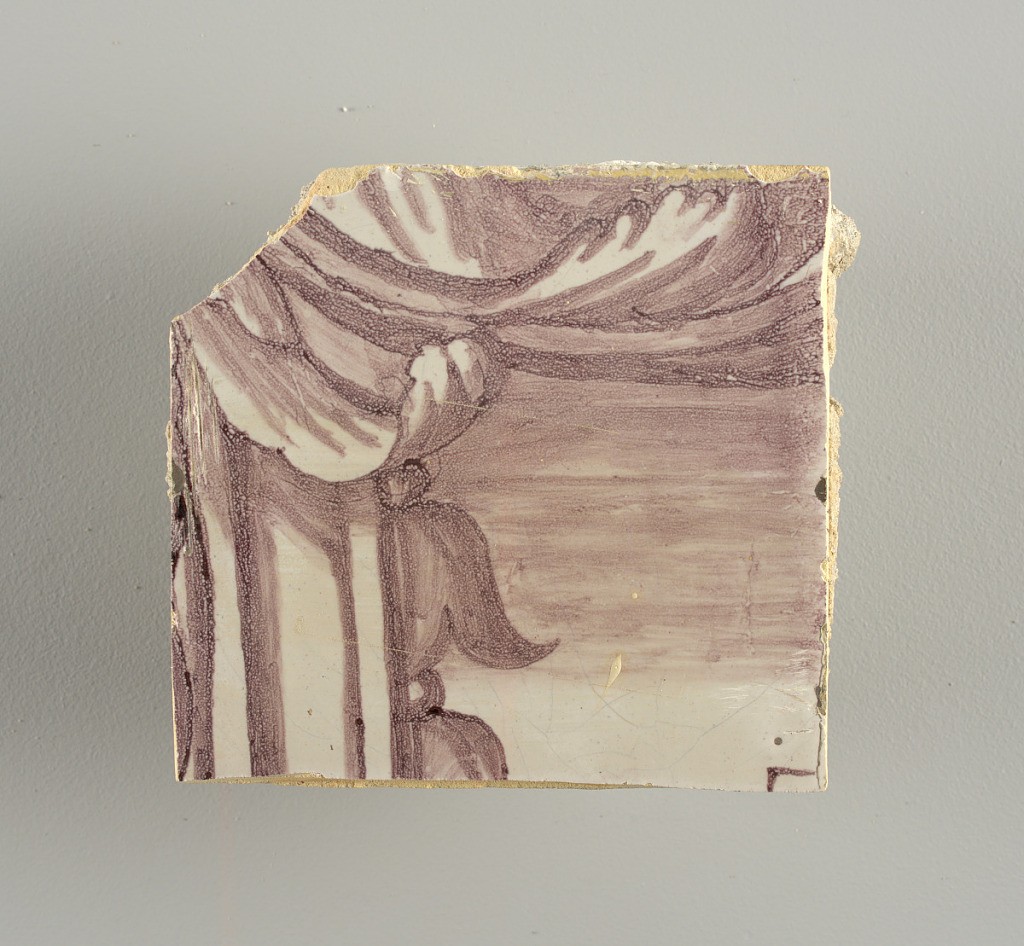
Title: Wall facing
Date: ca. 1725
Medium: Tin-glazed earthenware, underglaze
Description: Horizontal rectangle.  Thirty-seven tiles wide and twenty-one high with opening for door or window nineteen and one-half tiles high and twelve wide.  To left and right of opening, centered canopy above. Left, woman representing Hope, right, a sculputure urn.  Centered above opening, a mascaron.  Arabesque design of foliage.